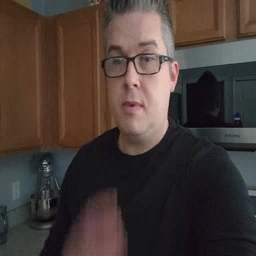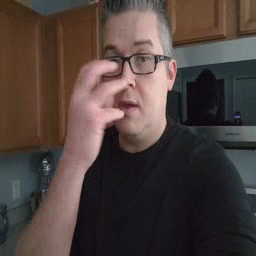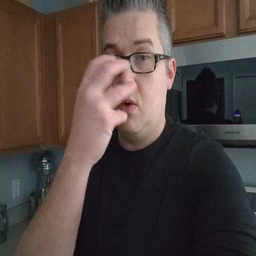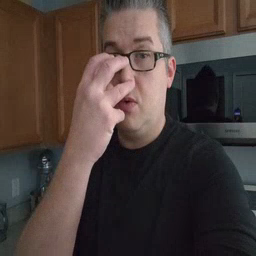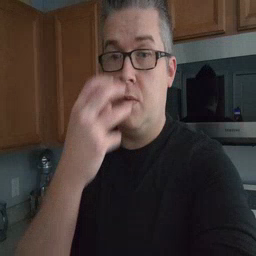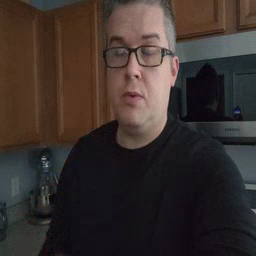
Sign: clown